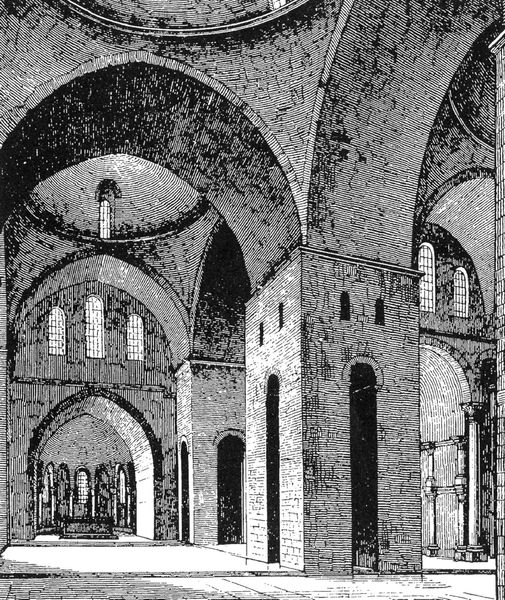
Titel: Kathedrale Saint-Front in Perigueux
Standort: Périgueux (EU - F - Guyenne)
Schlagwörter: schatten, weiß, fenster, schwarz, skizze, säule, säulen, zeichnung, architektur, innenraum, kirche, decke, innen, gotik, bogen, kuppel, schmal, hoch, bögen, dom, druck, schraffur, radierung, stich, altar, rom, romanik, kreuzgang, romanisch, gemauert